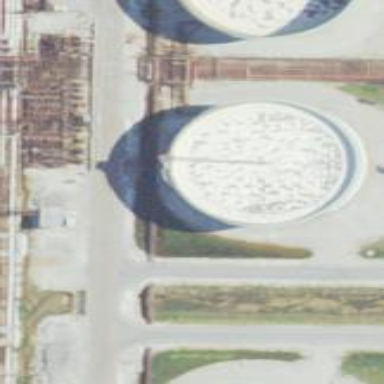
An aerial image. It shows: Storage tank that is man-made.